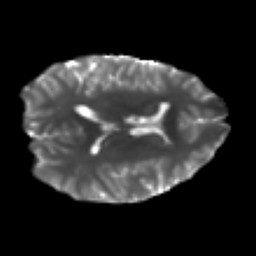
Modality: T2w
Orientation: axial
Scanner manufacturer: ge
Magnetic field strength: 3 T
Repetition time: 7.98 s
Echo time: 0.0701 s